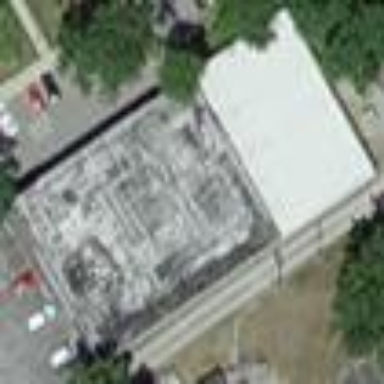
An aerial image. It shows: Building.